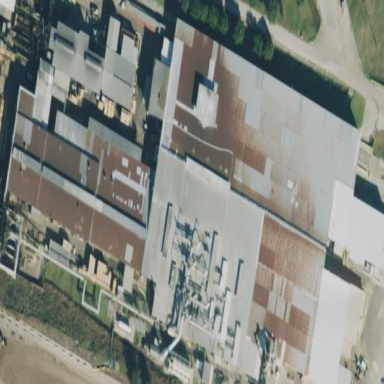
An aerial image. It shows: Building used as sawmill.